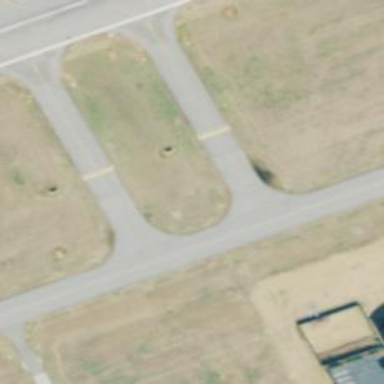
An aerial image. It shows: Image of taxiway at airport.